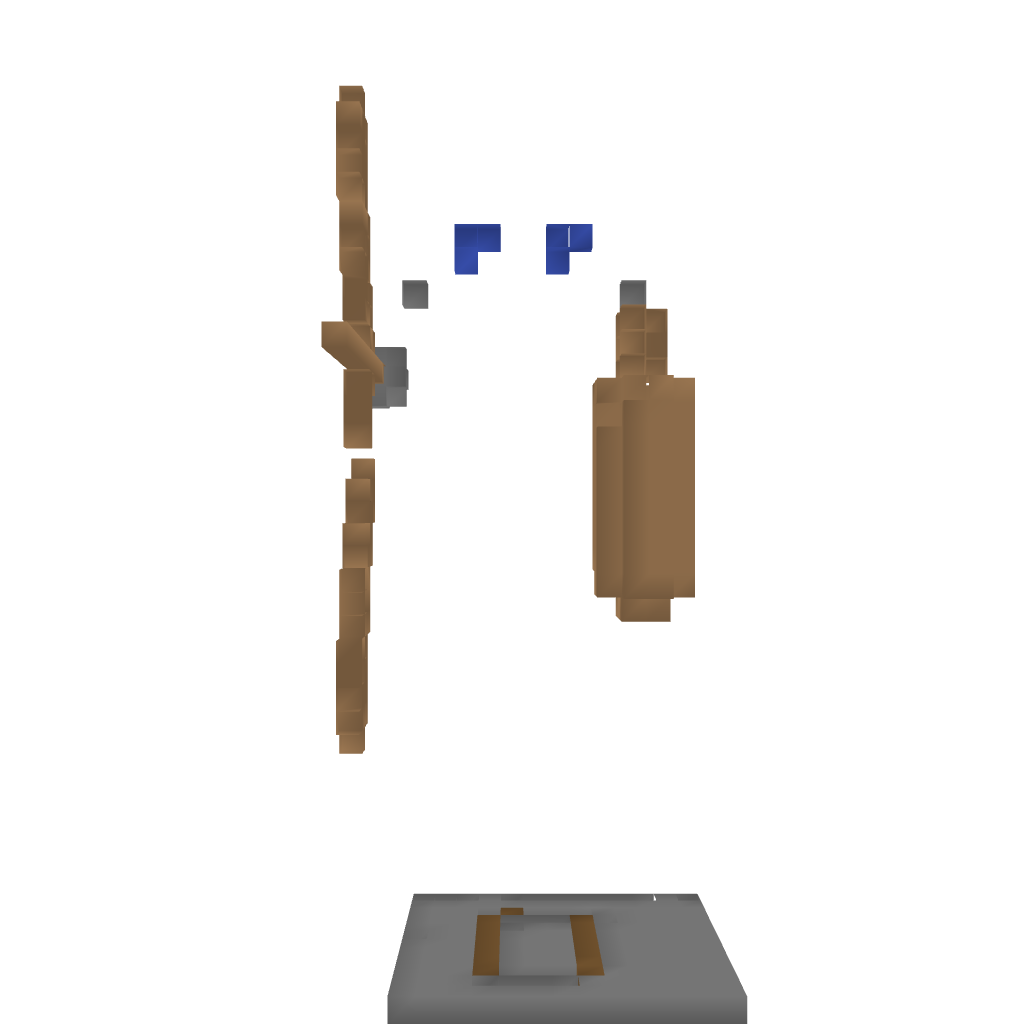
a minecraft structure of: Statue of Artemis bad low quality